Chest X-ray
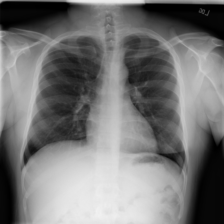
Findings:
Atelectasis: negative
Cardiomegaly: negative
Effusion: negative
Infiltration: negative
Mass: negative
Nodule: negative
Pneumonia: negative
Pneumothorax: negative
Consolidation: negative
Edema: negative
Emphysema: negative
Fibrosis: negative
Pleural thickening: negative
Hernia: negative